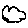
Label: cloud